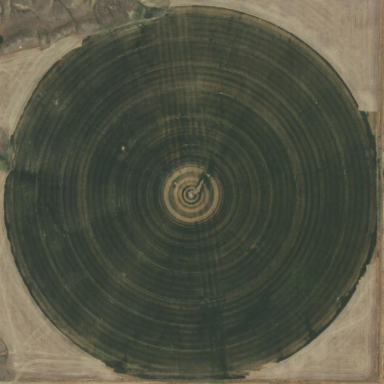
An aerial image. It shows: Farmland with pivot irrigation system.